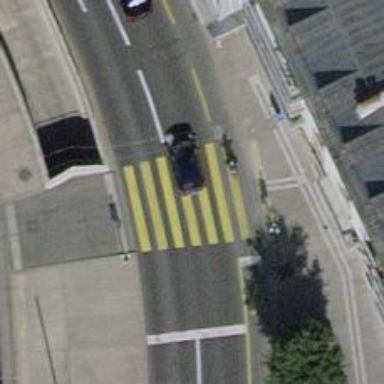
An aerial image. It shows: Road crossing with traffic signals.